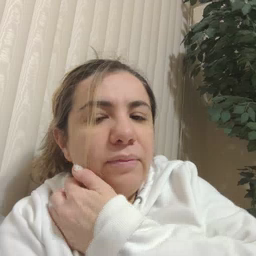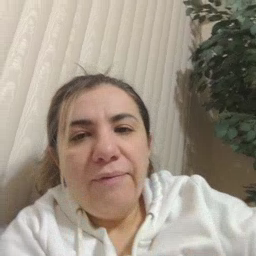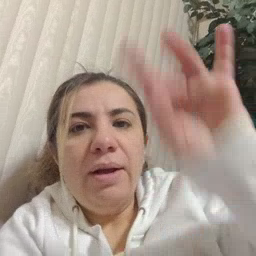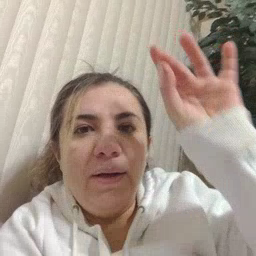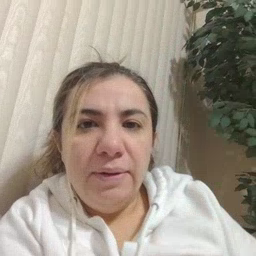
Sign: find